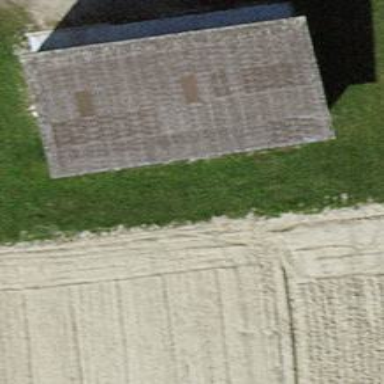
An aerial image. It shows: Gabled roof on farm auxiliary building.